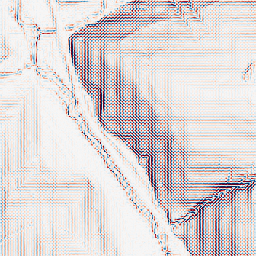
Category: wavelet
Decomposition family: wavelet_biorthogonal
Decomposition parameters: wavelet: bior1.3
level: 2
Upsampling method: bilinear
Upsampling parameters: scale: 8
Upsampling scale: 8